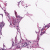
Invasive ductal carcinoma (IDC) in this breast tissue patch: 1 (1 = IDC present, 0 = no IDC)